Question: Adding a '<sup>' or '<sub>' tag can throw off the line-spacing of a text block, how can I prevent this?

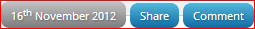
Answer: Use CSS to override the default browser style:
'''
sup, sub
{
height: 0;
line-height: 1;
vertical-align: baseline;
_vertical-align: bottom;
position: relative;
}
sup { bottom: 1ex; }
sub { top: .5ex; }
'''
Note that before version 7, IE treated 'vertical-align' uniquely among other browsers. Using this approach, I need the underscore hack for IE 6 and below.

<URL>